Question: Does anyone know the display formatter that I would need to add to the summary field to display the contents of the NSString objects contained in the NSArray shown? I have already added the formatter below for NSArray so that it displays its contents...
'''
"{(int)[$VAR count]} objects {(NSString *)[(NSArray *)$VAR description]}:s"
'''

I would really like (0-6 marked in red) to display in "Summary" as follows:
0 = Monday
1 = Tuesday
2 = Wednesday
3 = Thursday ... etc.
gary
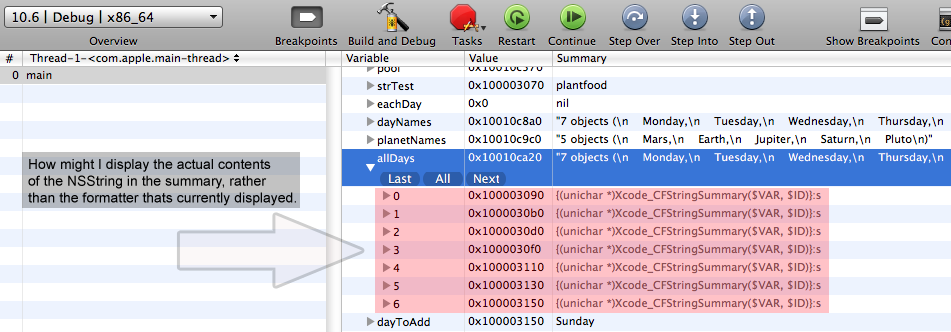
Answer: I got it to display monday, tuesday, wednesday, but not sure why yet:
1. I started with this code to create an array like what you describe: NSArray * myArray2 = [NSArray arrayWithObjects:@"monday",@"tuesday",@"wednesday",nil]; In debugger it didn't show the expected monday, tuesday, wednesday on each row.
2. This step is important: In debugger, I double clicked on the summary and pasted in the string you were using: {(int)[$VAR count]} objects {(NSString *)[(NSArray *)$VAR description]}:s That didn't work.
3. But immediately after, I clicked on the same summary field (it highlighted the string I just pasted), and then pressed the delete key, and then clicked return. Then it showed Monday, Tuesday, Wednesday on each row in array.